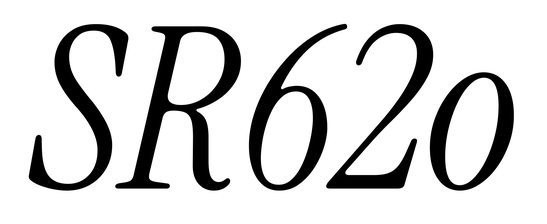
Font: InstrumentSerif-Italic